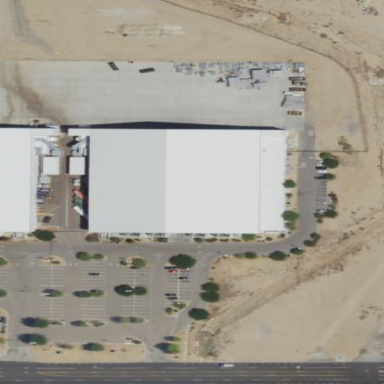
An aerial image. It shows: Hangar located at airport.